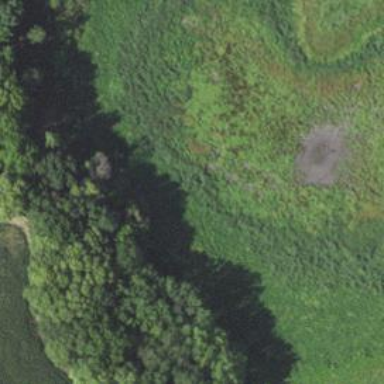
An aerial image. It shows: Wetland area.